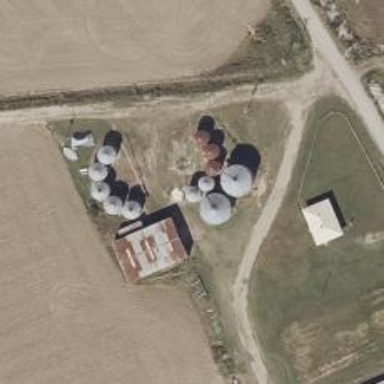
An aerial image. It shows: Silo.